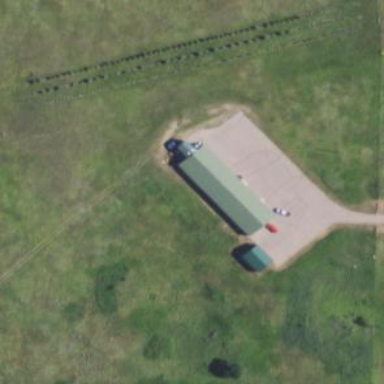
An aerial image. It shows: Building dedicated to shooting sports.